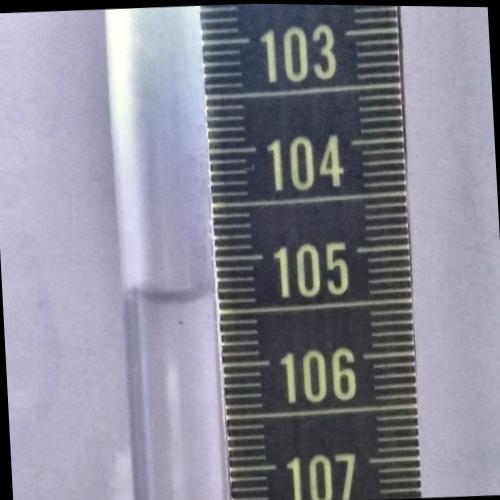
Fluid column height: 105.3 cm